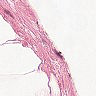
Metastatic tissue present: no